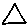
Label: triangle